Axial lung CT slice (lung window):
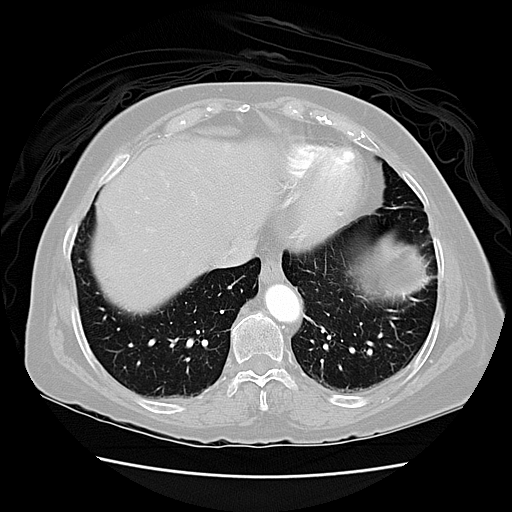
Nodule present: no